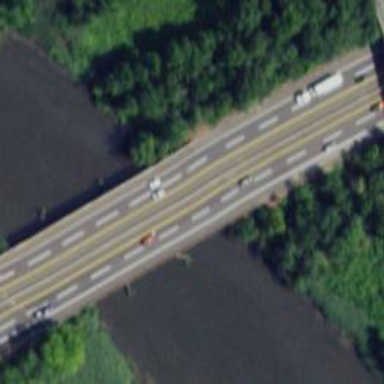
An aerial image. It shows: Urban freeway bridge over motorway.